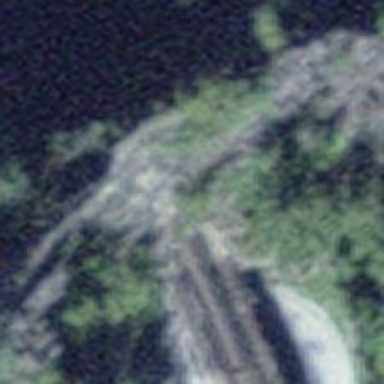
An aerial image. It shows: Narrow-gauge railway bridge with electrified rails.